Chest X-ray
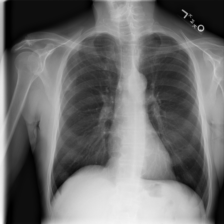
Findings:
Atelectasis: negative
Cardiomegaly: negative
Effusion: negative
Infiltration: negative
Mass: negative
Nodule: negative
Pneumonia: negative
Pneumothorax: negative
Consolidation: negative
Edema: negative
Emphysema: negative
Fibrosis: negative
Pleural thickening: negative
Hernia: negative